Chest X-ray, AP view. Patient: 11 years old, sex F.
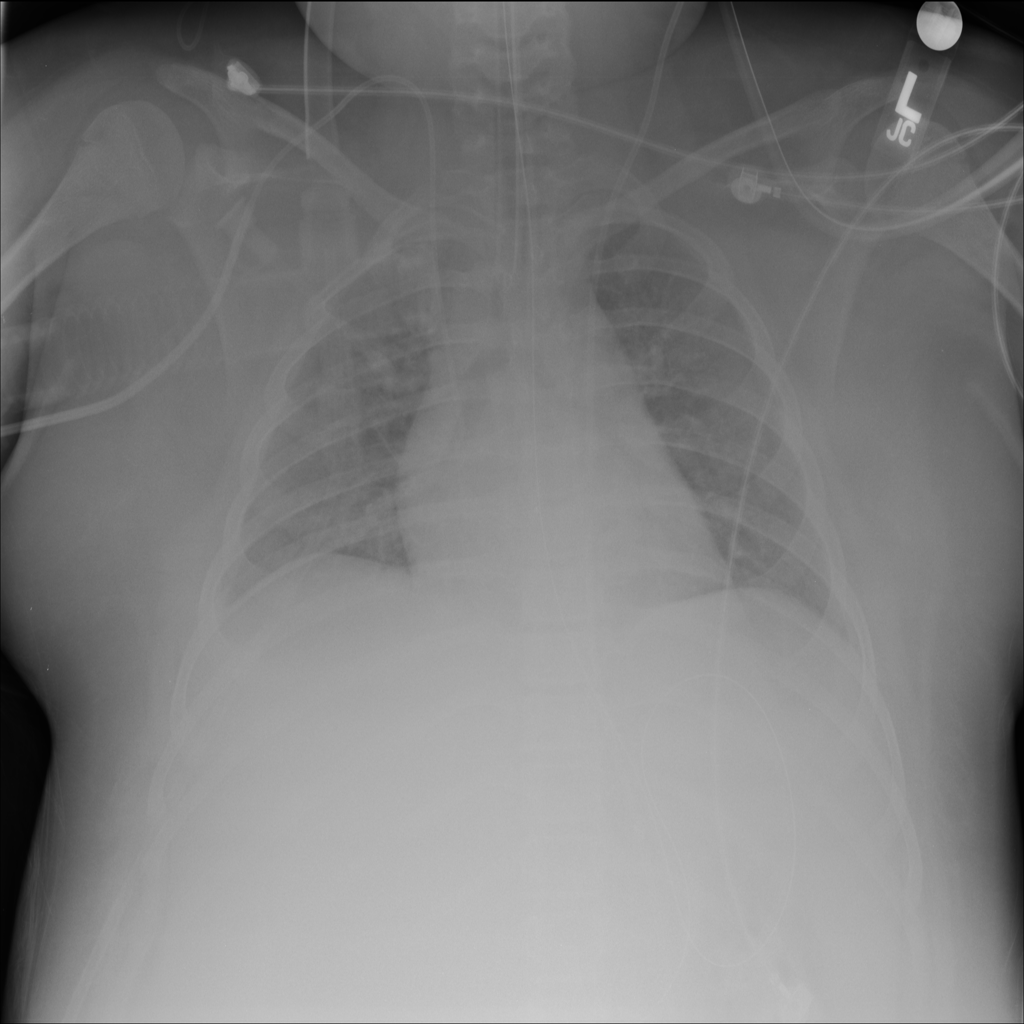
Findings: No Finding